Question: i followed these instructions for building an adhoc version in xcode 4.0 (4.3 compilier)
- -
same project worked for adhoc before i upgraded to 4.3
<URL>
now:
project compiles finde (via archive) i can share it.
i can push the file into itunes
BUT
i cant get the app on my device. i always get an error "invalid rights"
Maybe someone can help me on this.

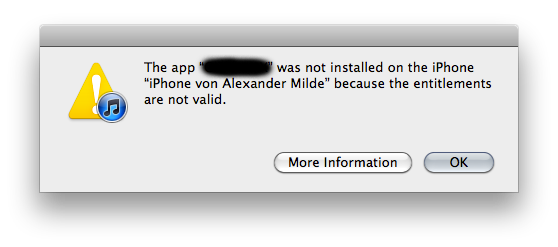
Answer: Try using the same profile for Debug and Build and Run (as debug, not release) with the target set to your Device.